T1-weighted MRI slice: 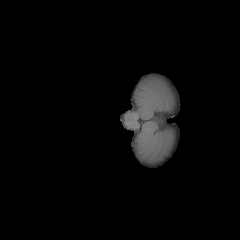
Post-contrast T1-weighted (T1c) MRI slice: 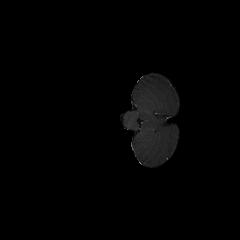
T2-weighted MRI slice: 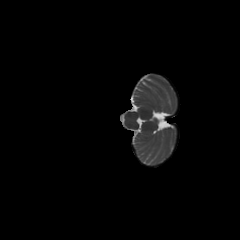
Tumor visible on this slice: no